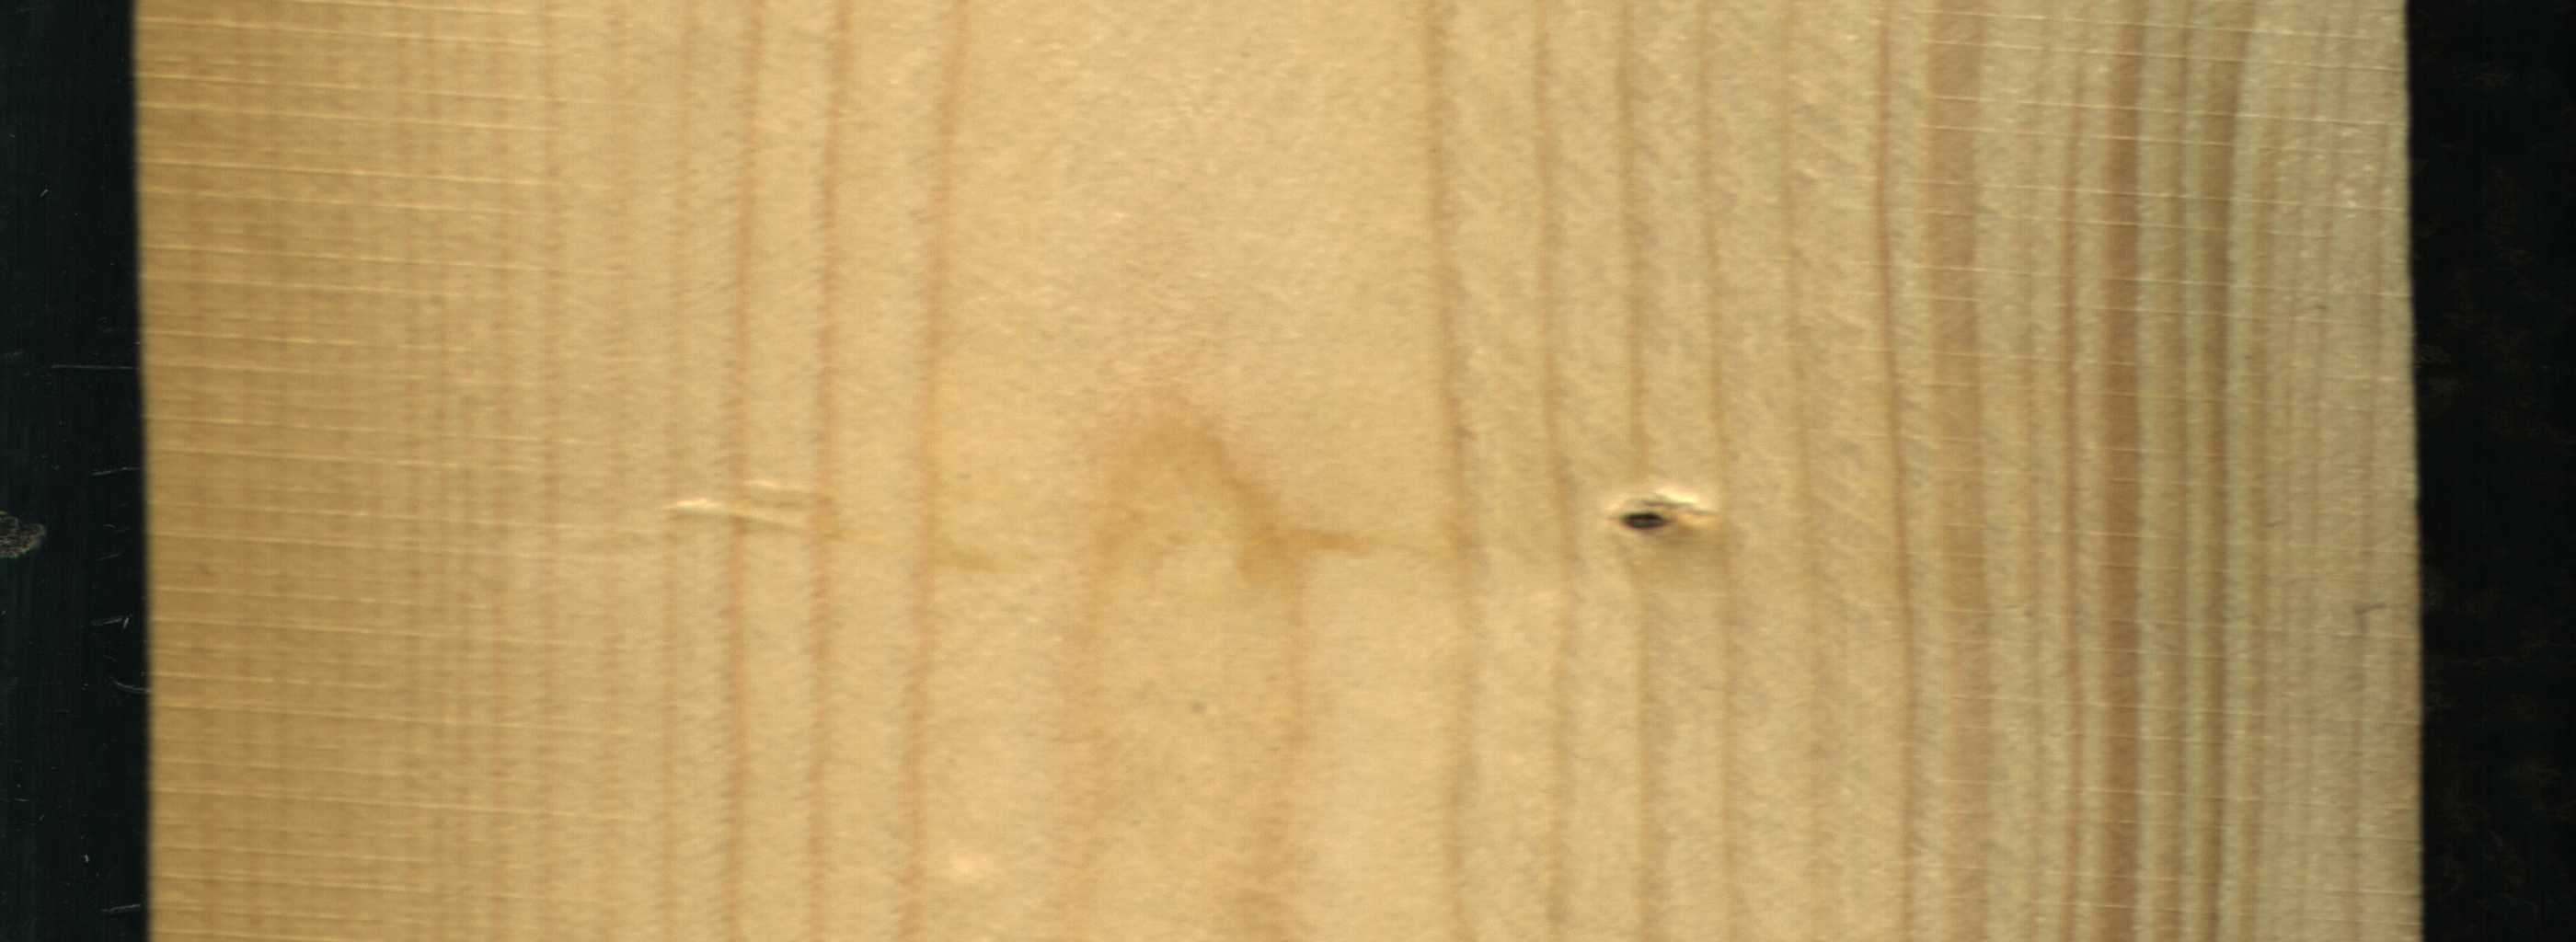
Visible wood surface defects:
Live_Knot